Field crop: tomato
Growth stage: 1
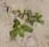
Species: portulaca